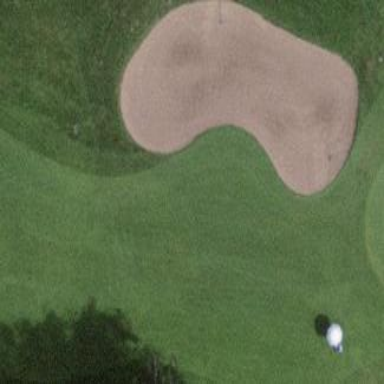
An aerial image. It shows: Golf bunker.